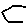
Label: hexagon